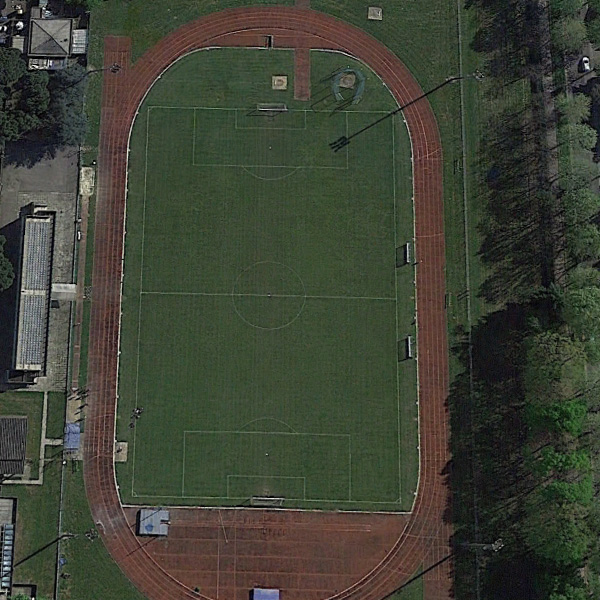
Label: Playground